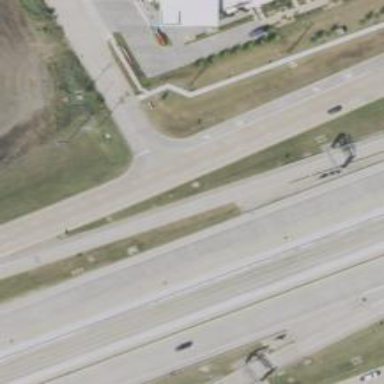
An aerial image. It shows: Secondary road with frontage road alongside.